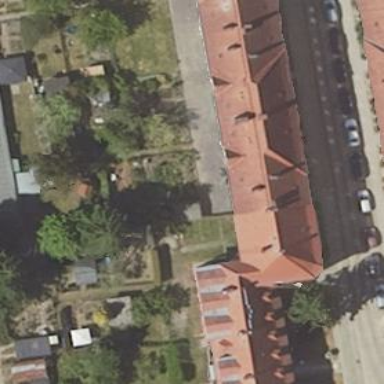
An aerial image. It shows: Hipped roof apartment building.